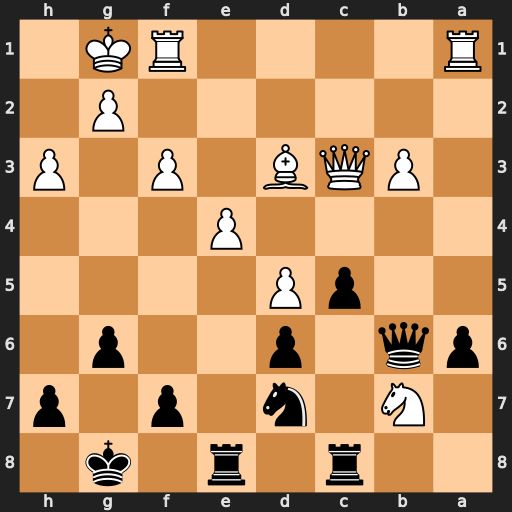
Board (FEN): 2r1r1k1/1N1n1p1p/pq1p2p1/2pP4/4P3/1PQB1P1P/6P1/R4RK1
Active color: b
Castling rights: -
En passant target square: -
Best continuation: c4+ Kh2 cxd3 Qxd3 Qxb7